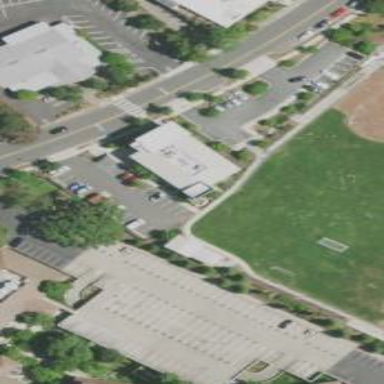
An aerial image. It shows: School.